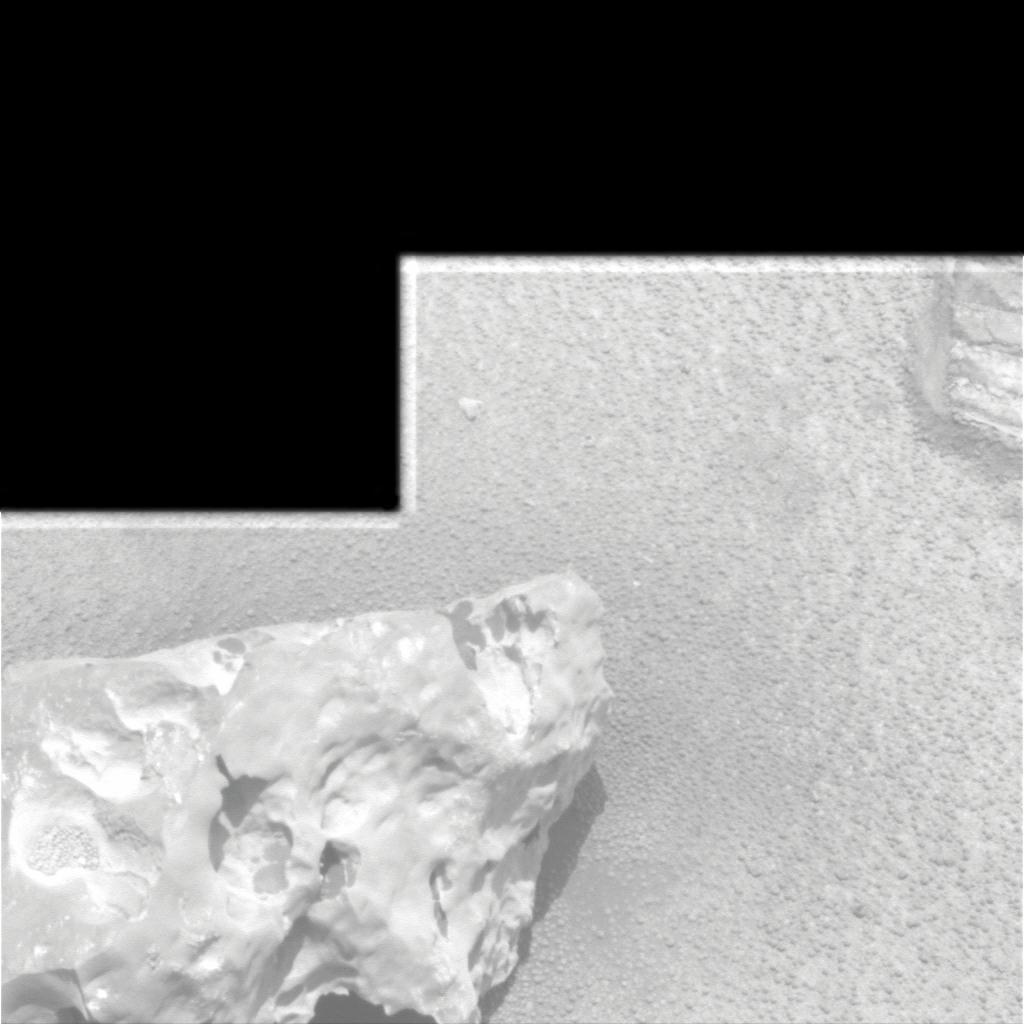
Terrain classes present: Background, Gravel / Sand / Soil, Rock, Shadow, Track